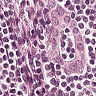
Metastatic tissue present: yes